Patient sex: M
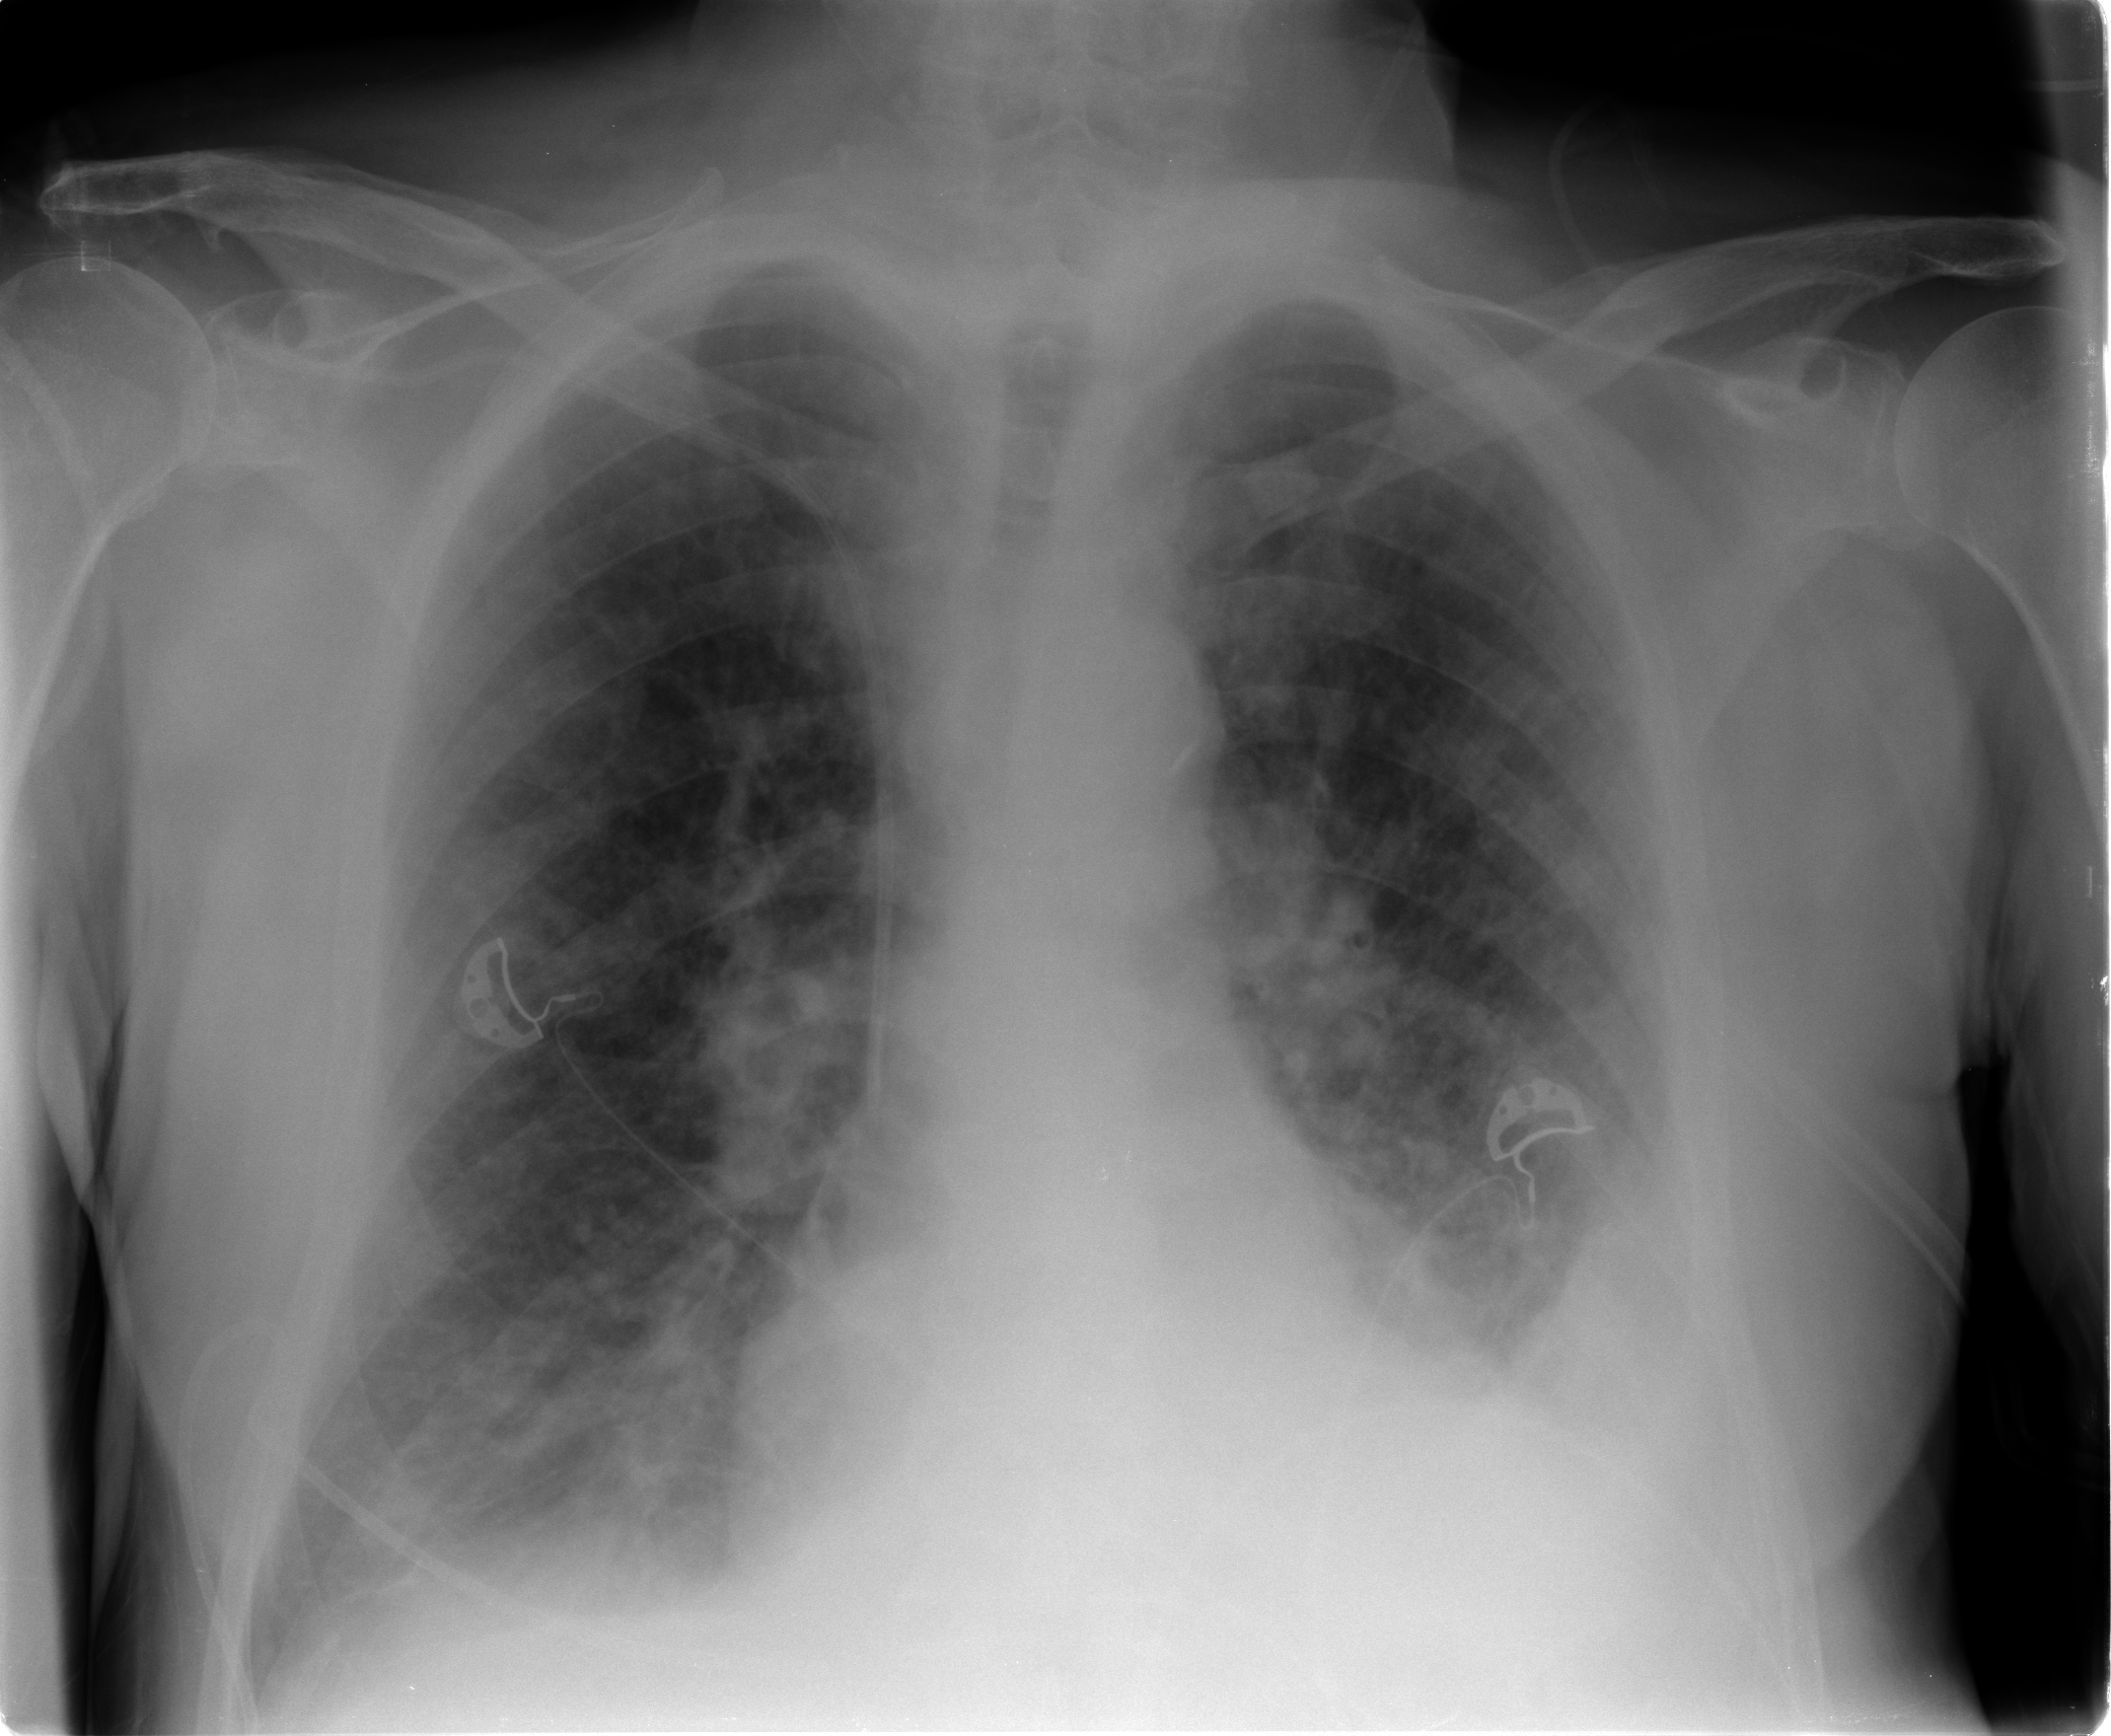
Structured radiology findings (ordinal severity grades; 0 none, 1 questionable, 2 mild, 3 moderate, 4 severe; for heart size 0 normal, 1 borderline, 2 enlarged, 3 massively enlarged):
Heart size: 0
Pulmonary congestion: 3
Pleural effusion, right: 2
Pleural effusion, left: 2
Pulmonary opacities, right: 3
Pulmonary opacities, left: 3
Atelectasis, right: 2
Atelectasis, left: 2